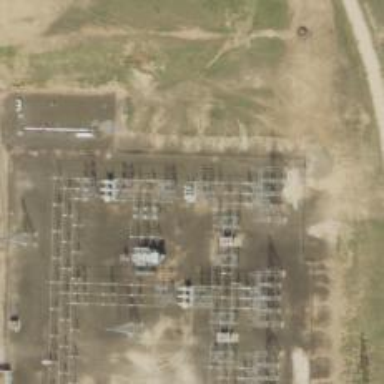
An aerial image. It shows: Switch used for power control.